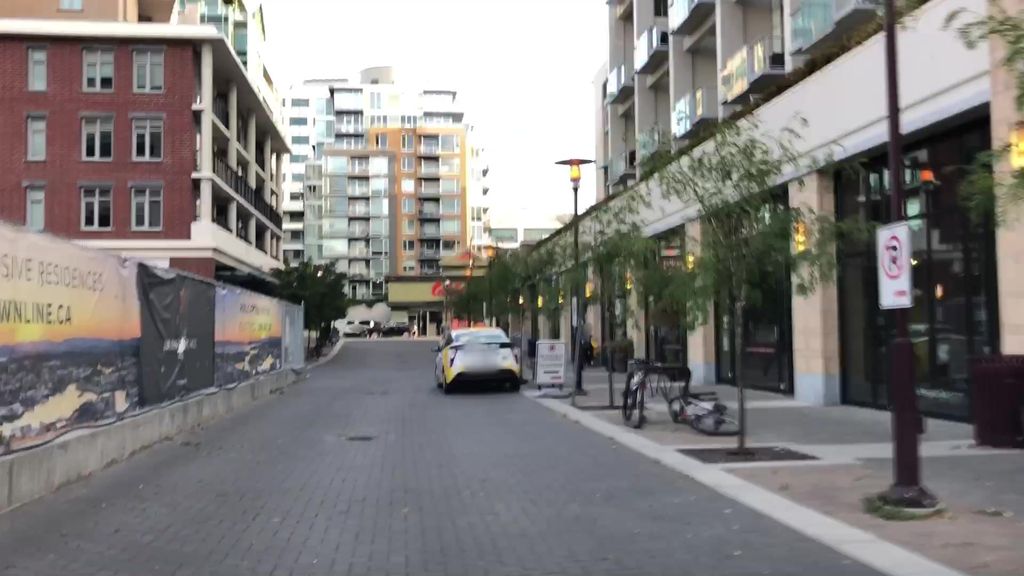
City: victoria